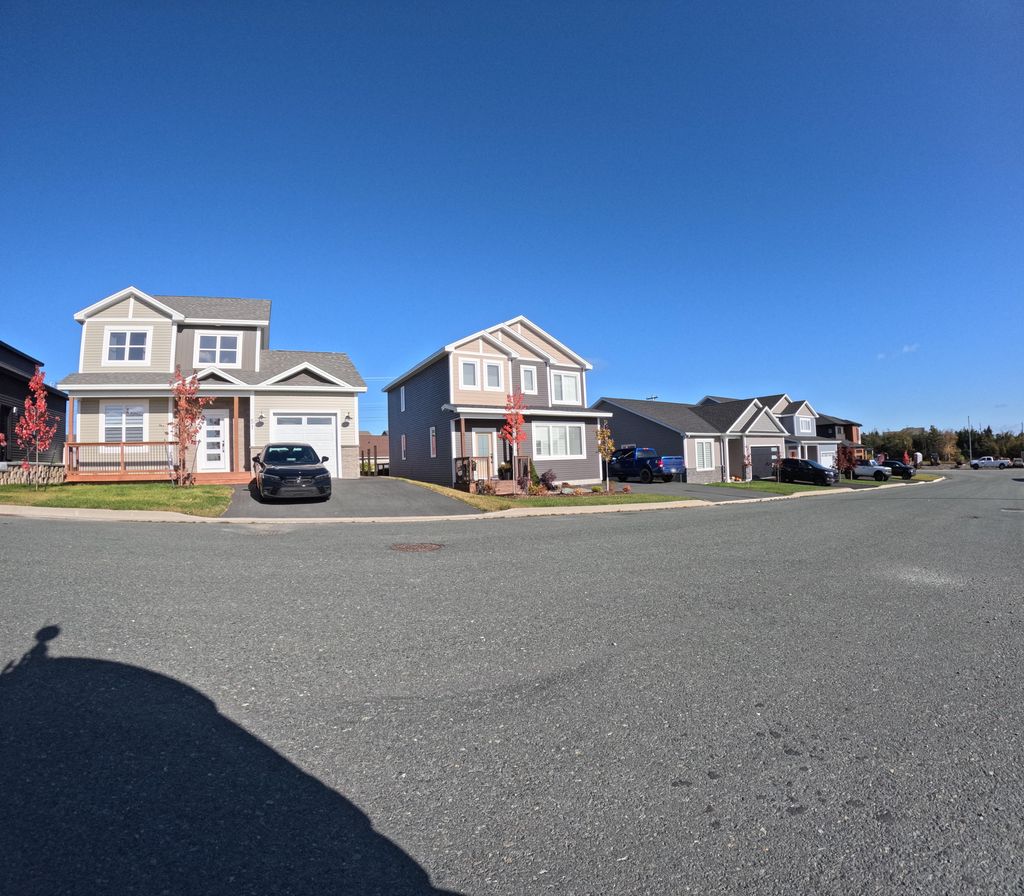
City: st_johns